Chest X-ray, PA view. Patient: 47 years old, sex F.
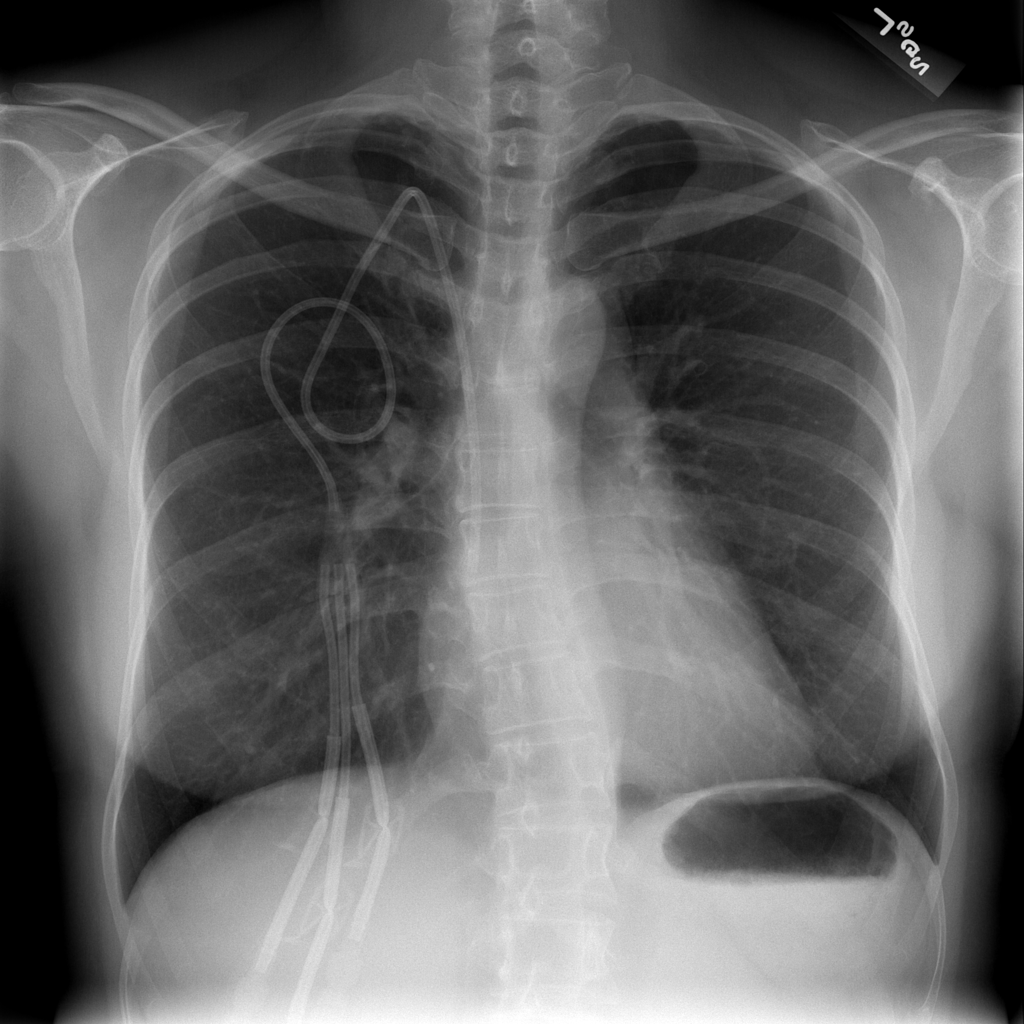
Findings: No Finding